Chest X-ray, PA view. Patient: 38 years old, sex F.
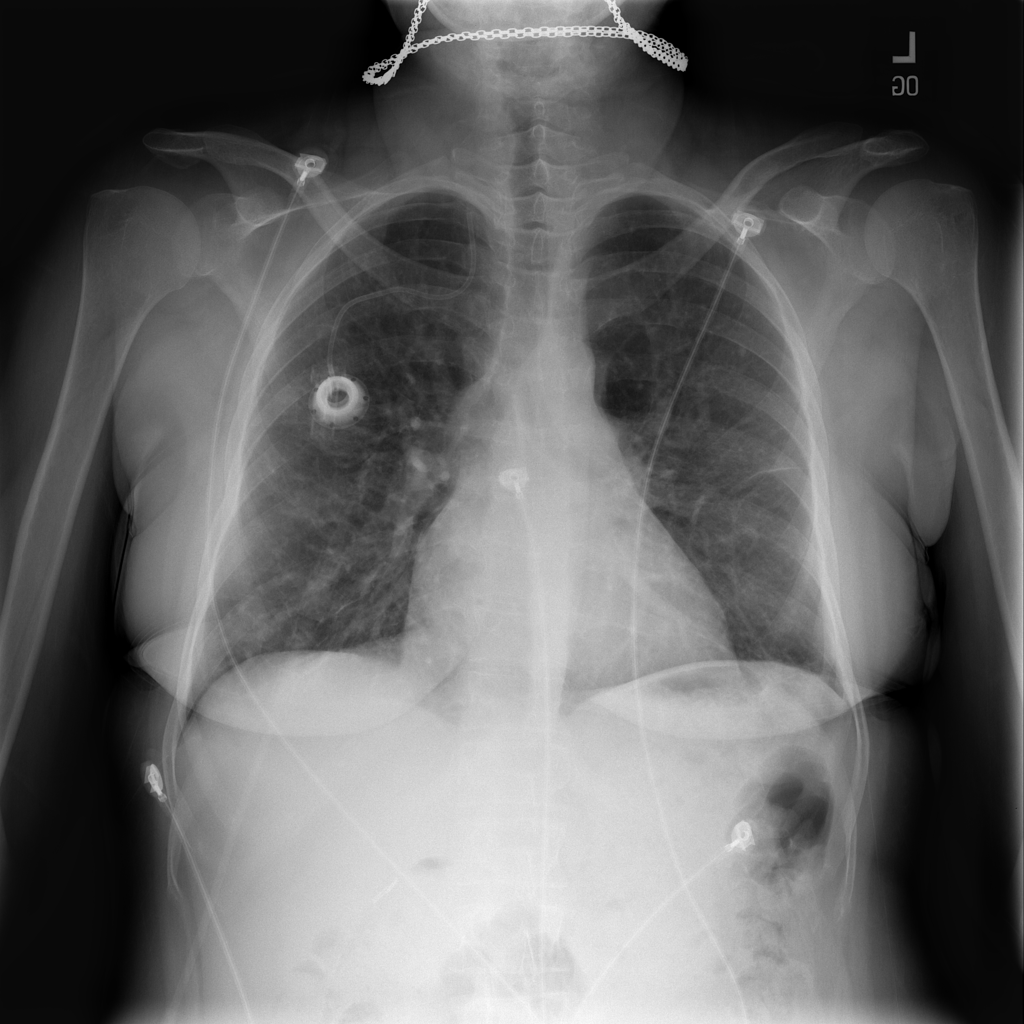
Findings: No Finding